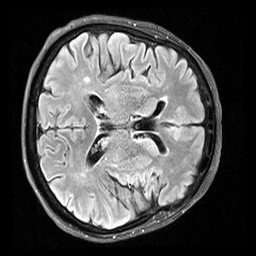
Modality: FLAIR
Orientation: axial
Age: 79
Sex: female
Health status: healthy
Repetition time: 12 s
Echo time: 0.095 s